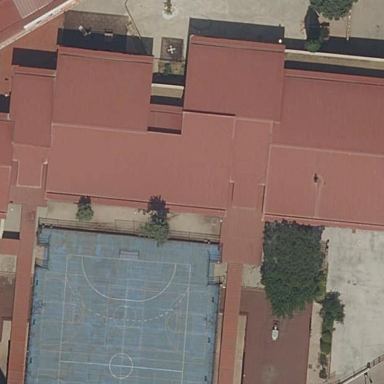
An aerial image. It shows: School building.